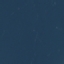
Label: SeaLake